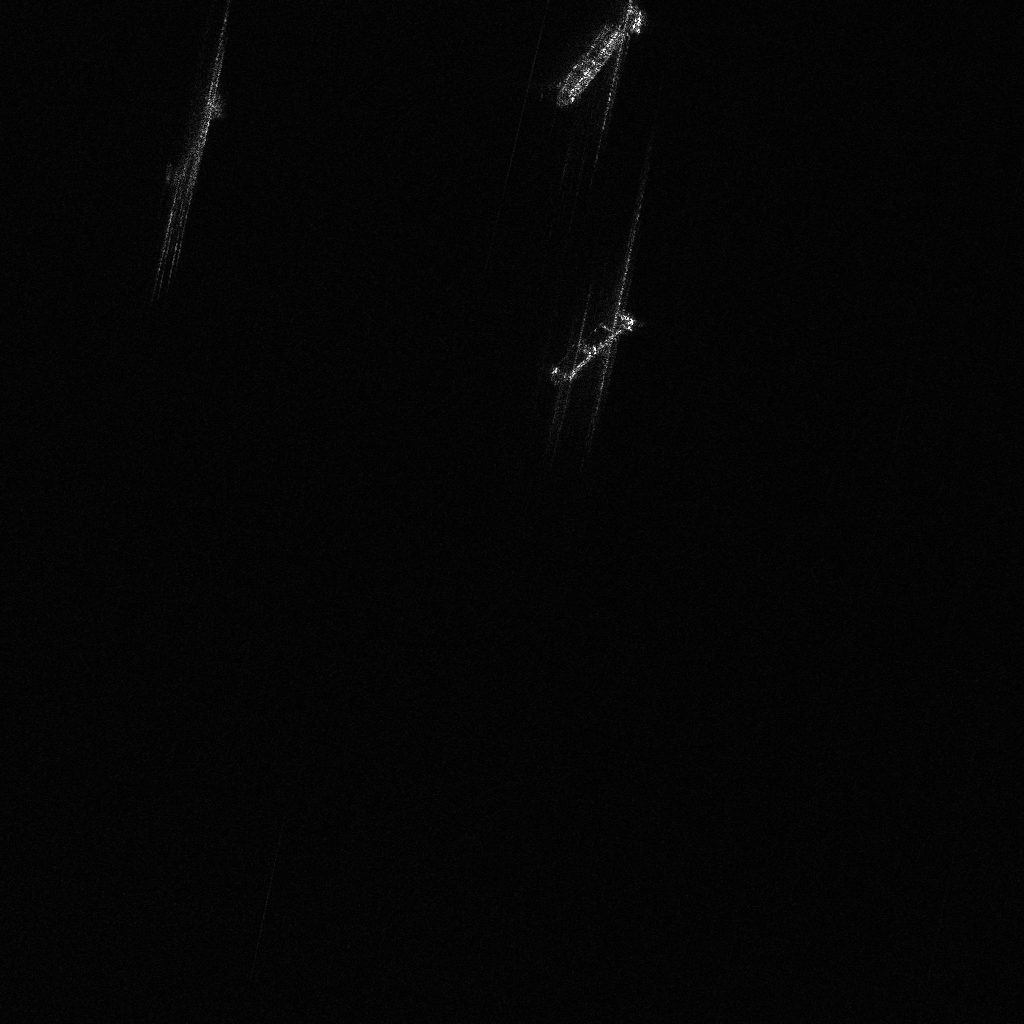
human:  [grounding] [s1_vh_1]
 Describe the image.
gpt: In the satellite image, there is  <ref>1 medium cell-container </ref> <box>[[57, 0, 59, 11, 36]]</box> located at top,  <ref>1 medium cell-container </ref> <box>[[17, 9, 19, 21, 16]]</box> located at top left,  <ref>1 medium dredger </ref> <box>[[56, 28, 58, 39, 51]]</box> located at center.